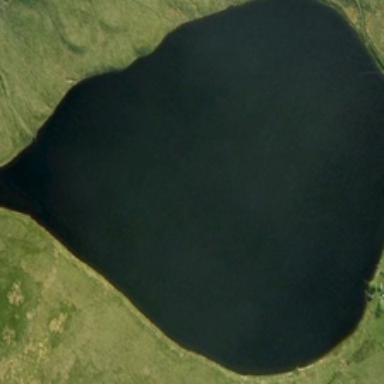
Many green meadows are around an irregular black green pond .